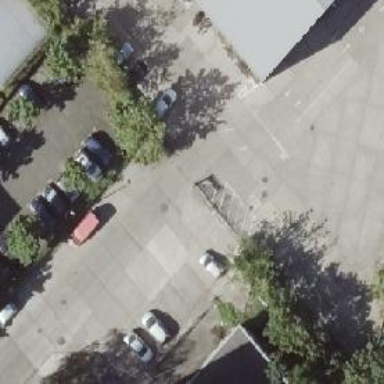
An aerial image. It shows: Street side parking area.